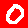
Digit: 0